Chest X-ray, PA view. Patient: 47 years old, sex M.
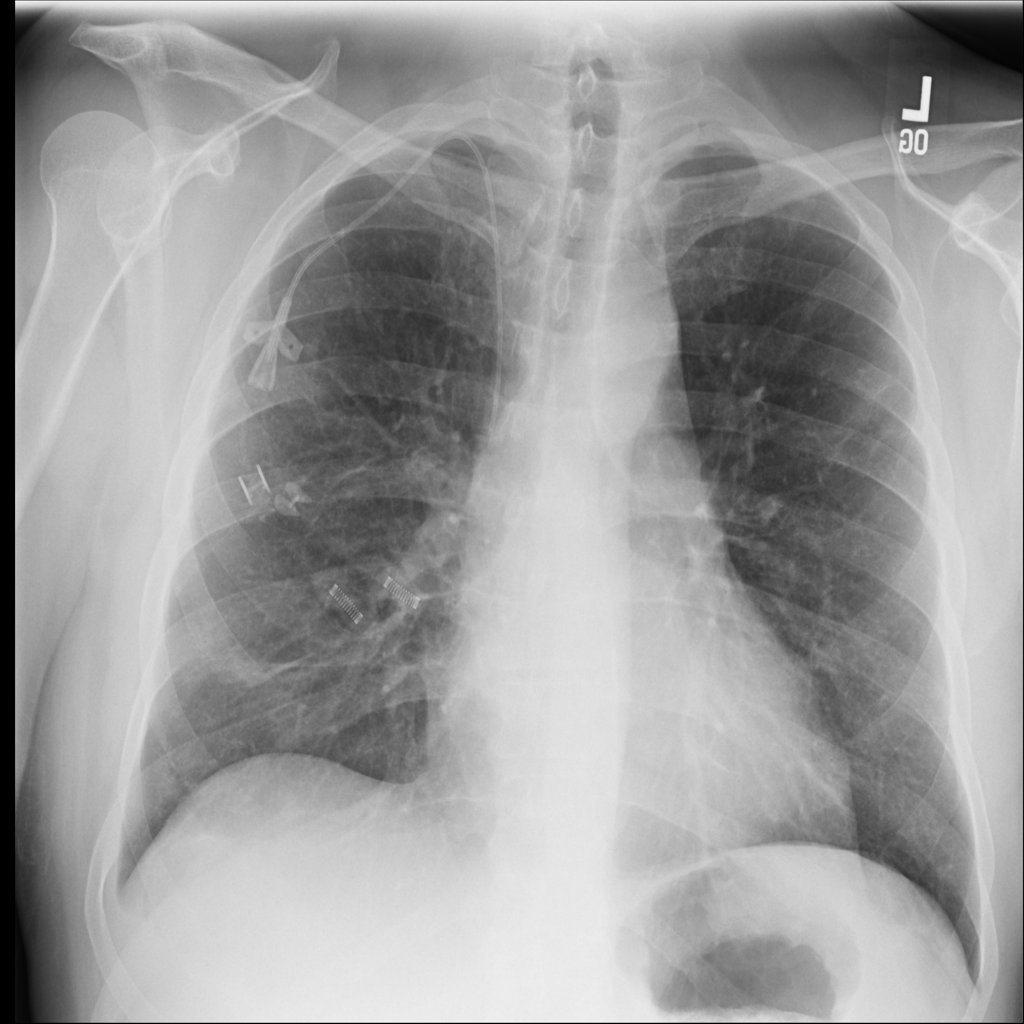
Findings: No Finding